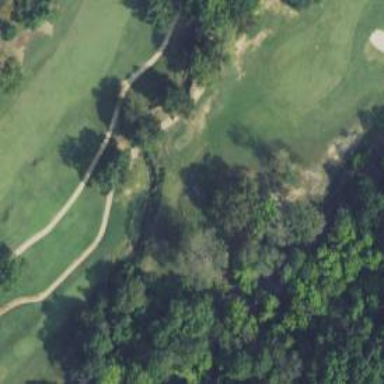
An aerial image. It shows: Bridge over path used as golf cartpath.